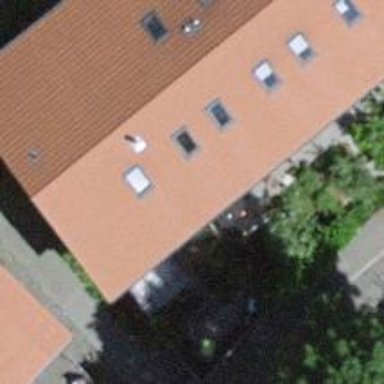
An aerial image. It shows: Simple house.